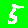
Digit: 5